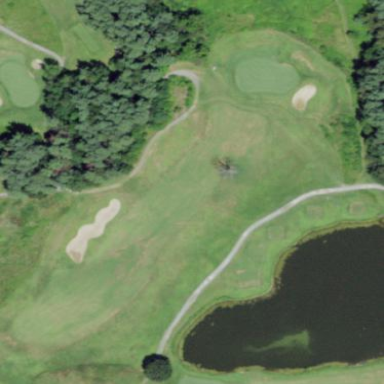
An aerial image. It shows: Golf fairway in the image.